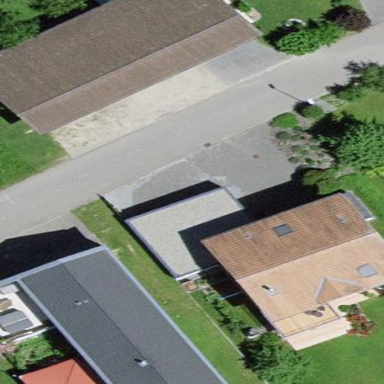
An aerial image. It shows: Residential building.